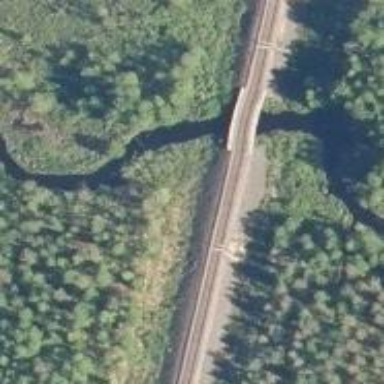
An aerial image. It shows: Railway track with continuous electrified contact line.